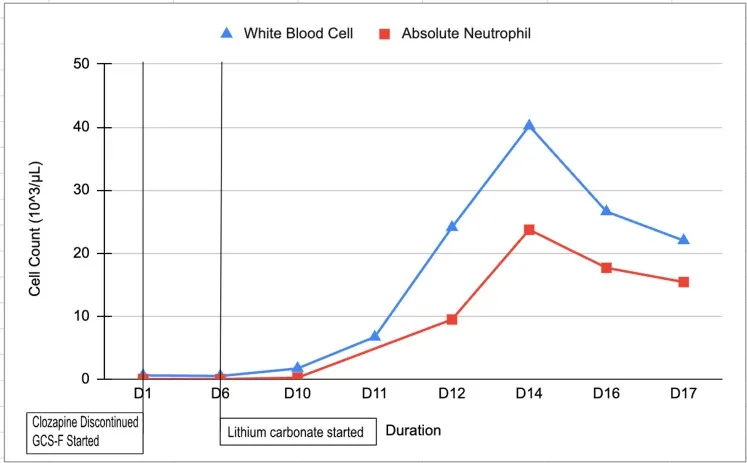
Demonstrates the effects of clozapine cessation, G-CSF treatment, and adjunct lithium use on WBC and ANC. Figure was created by authors. . G-CSF: granulocyte colony-stimulating factor; WBC: white blood cell count; ANC: absolute neutrophil count.
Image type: pathology (masson_trichrome)